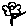
Label: flower